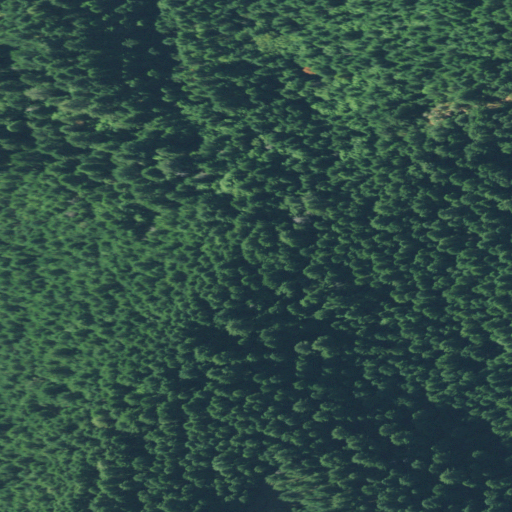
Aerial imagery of mountain in Oregon named Green Mountain containing only evergreen forest